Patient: sex F, age 51
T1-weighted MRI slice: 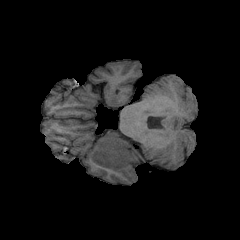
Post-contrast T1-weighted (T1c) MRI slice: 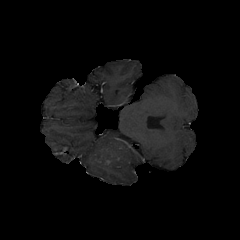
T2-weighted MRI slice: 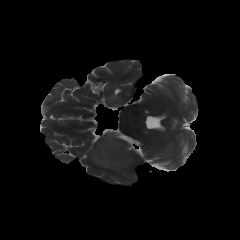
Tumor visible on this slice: yes
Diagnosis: Glioblastoma, IDH-wildtype
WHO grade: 4